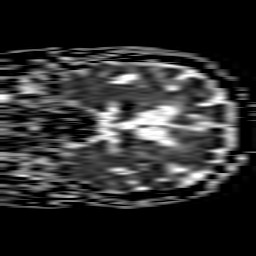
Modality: ADC
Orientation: coronal
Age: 82
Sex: female
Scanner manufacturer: philips
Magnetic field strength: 1.5 T
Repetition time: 3.648 s
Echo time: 0.09255 s